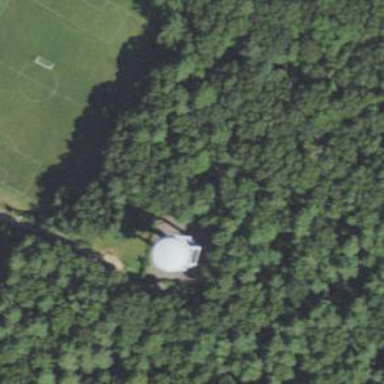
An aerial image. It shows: Water tower that is man-made.